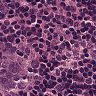
Metastatic tissue present: no